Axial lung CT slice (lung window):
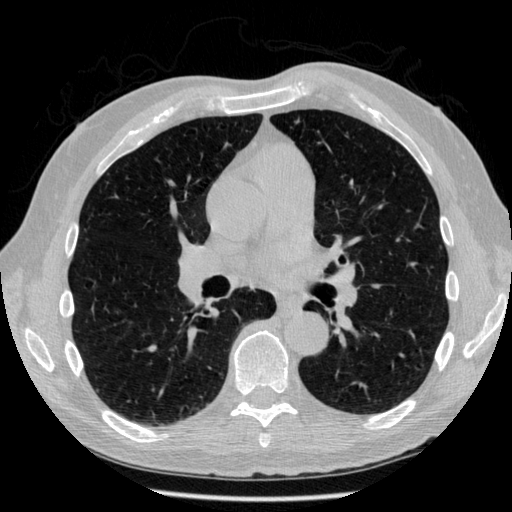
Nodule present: yes
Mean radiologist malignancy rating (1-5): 3